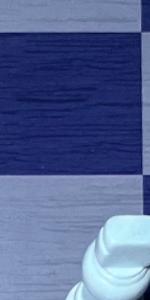
Label: Empty